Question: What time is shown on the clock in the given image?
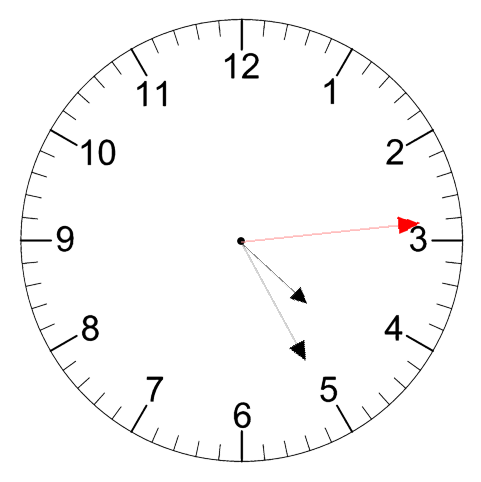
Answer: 04:25:14